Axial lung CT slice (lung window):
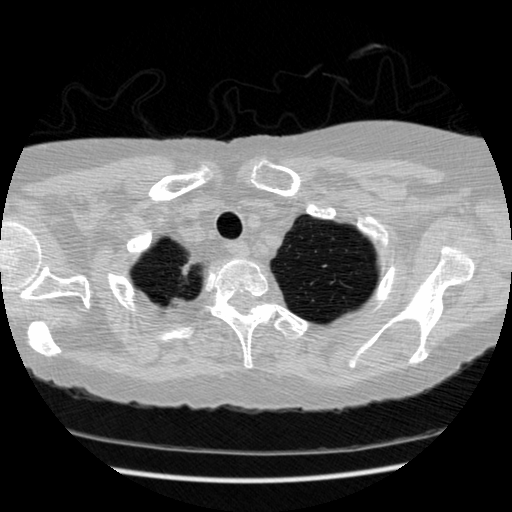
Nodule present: no